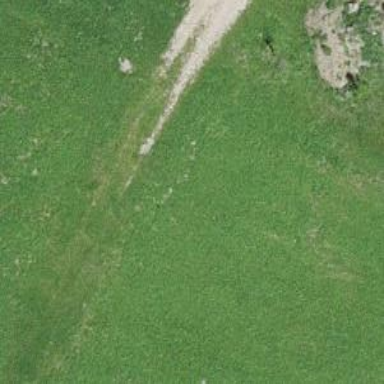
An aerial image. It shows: Grass track with grade5 track type.